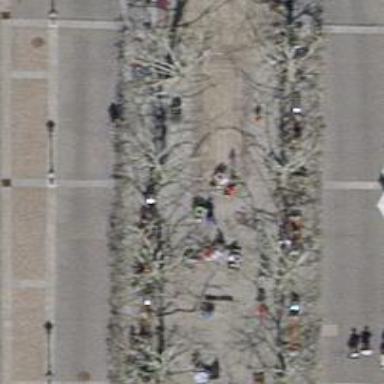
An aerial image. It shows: Avenue of trees.